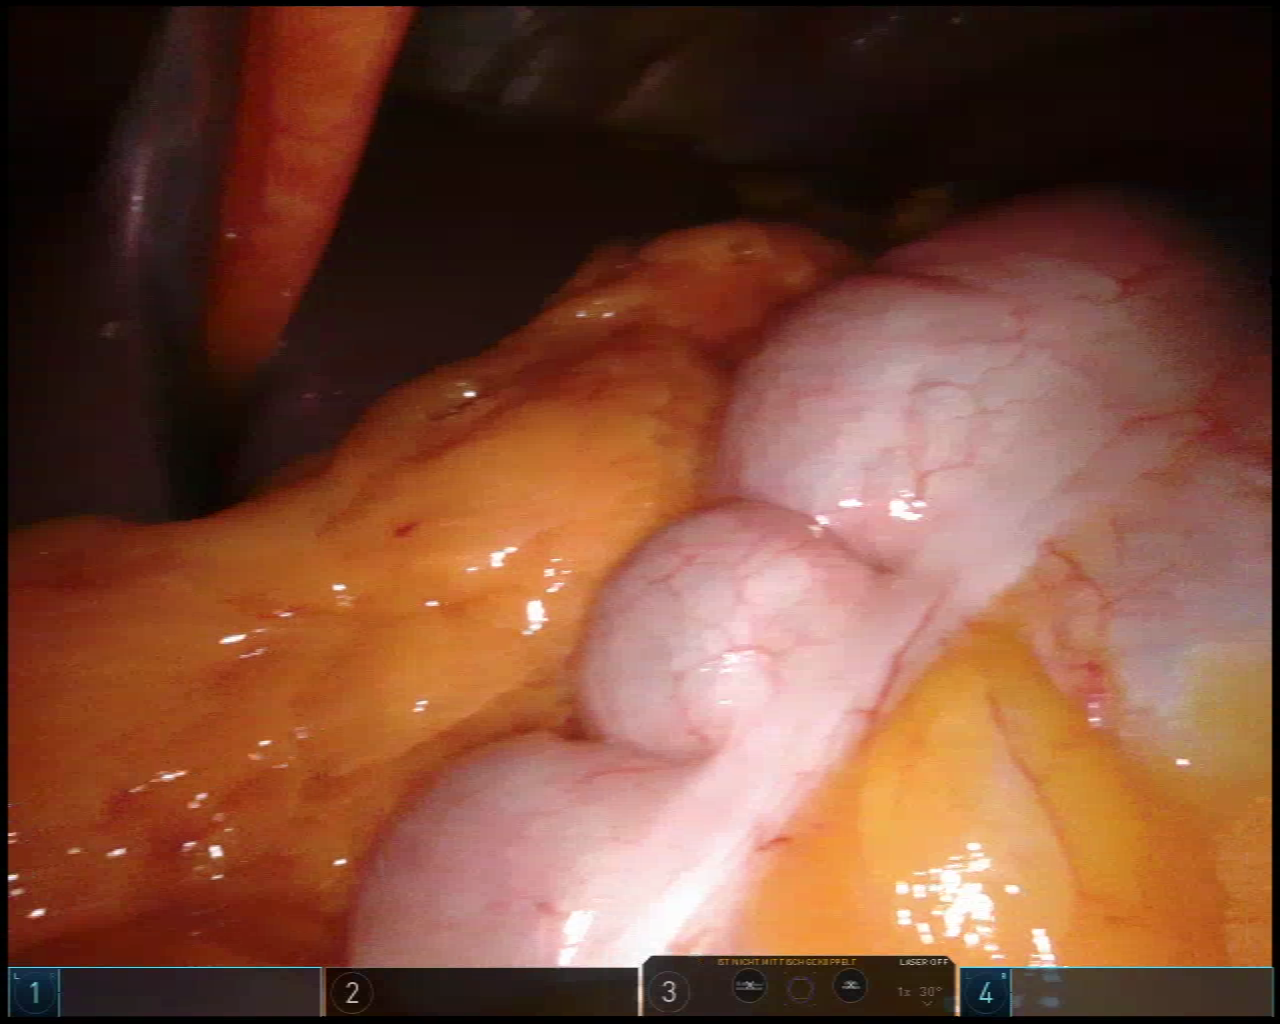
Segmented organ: liver
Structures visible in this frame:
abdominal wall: yes
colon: yes
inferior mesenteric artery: no
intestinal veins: no
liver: yes
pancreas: no
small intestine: no
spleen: no
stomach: no
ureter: no
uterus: no
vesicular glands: no